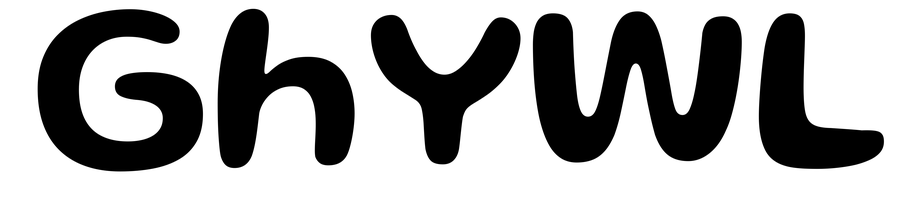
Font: Gluten_Medium